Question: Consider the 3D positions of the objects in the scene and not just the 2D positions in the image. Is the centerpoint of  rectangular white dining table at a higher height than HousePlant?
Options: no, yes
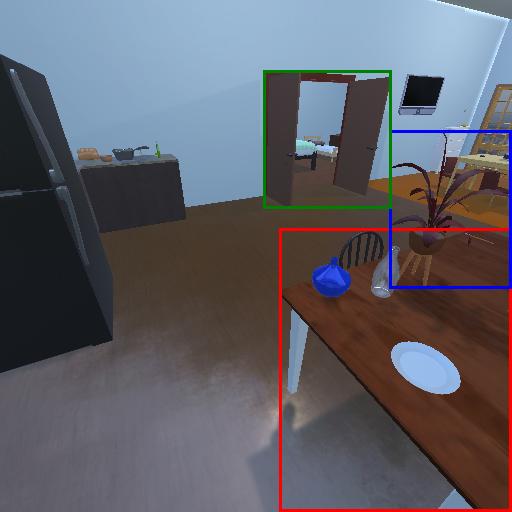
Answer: no